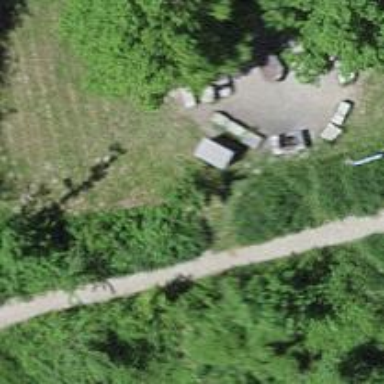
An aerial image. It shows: Bench.